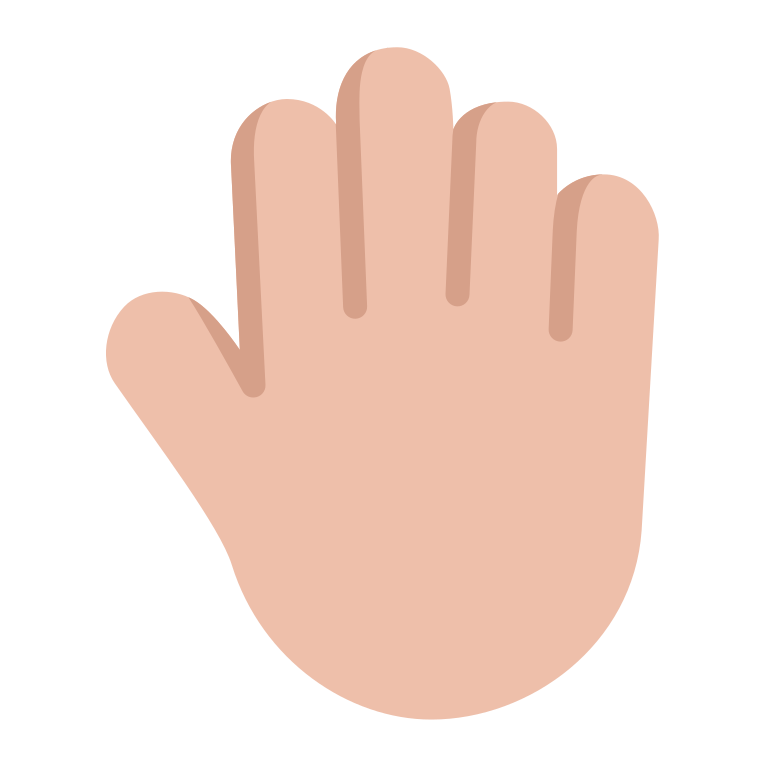
raised back of hand flat  light